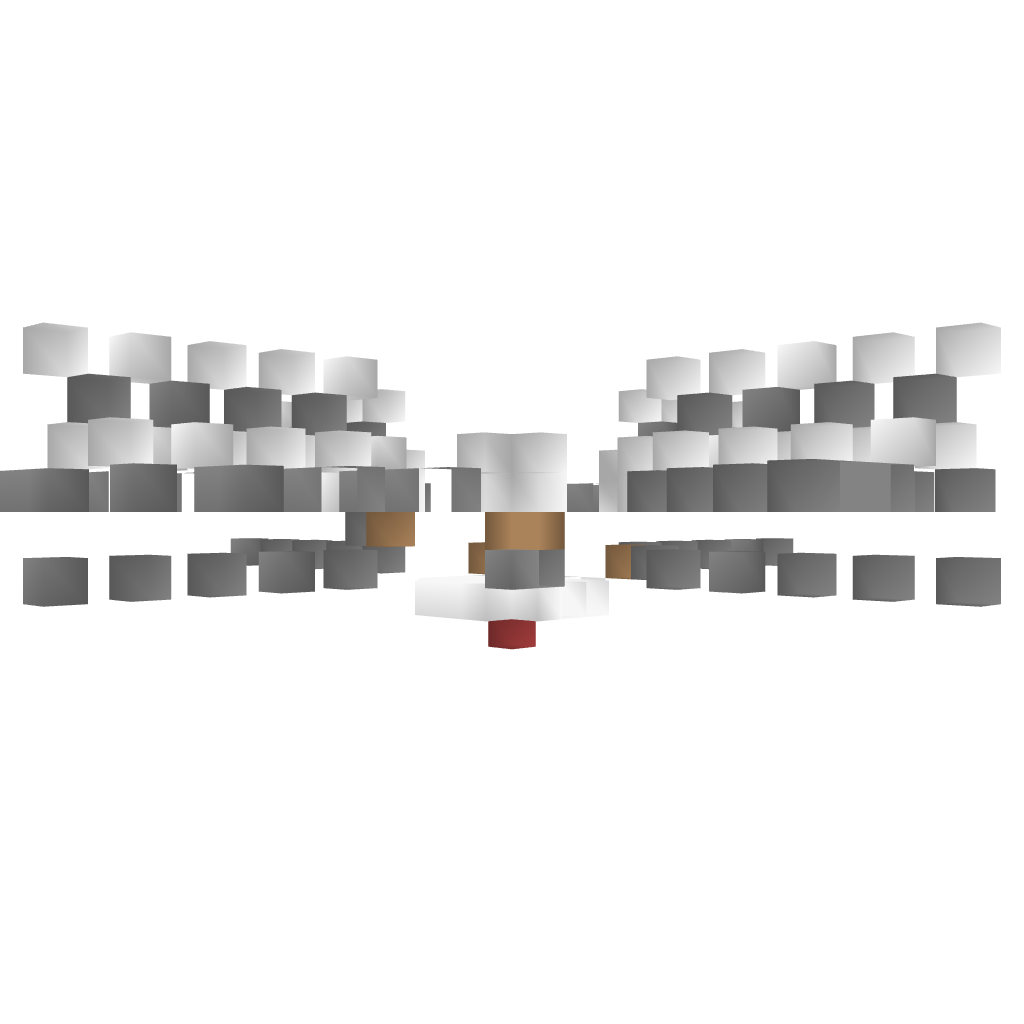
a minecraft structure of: Liveable Satelite bad low quality